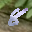
Label: 8